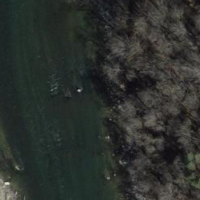
EUNIS habitat code: 15
Species observed at this site:
Melittis melissophyllum